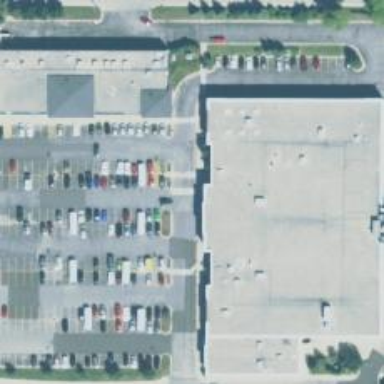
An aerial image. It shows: Supermarket located in building.